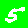
Digit: 5